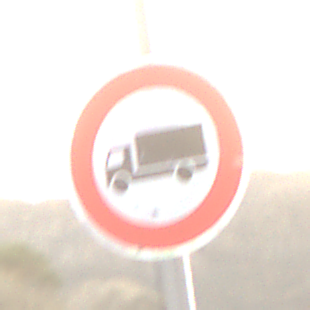
Verkehrszeichen: VerbotFuerKraftfahrzeugeUeberDreiKommaFuenfTonnen
Umgebung: Outdoor, RoadRail
Tageszeit: SunriseSunset
Wetter: PartlyCloudy
Licht: Natural
Jahreszeit: NotSpecified
Kontrast: LowContrast